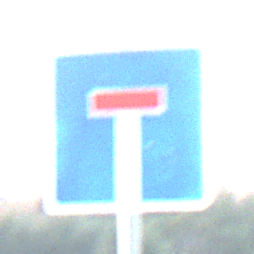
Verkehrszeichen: Sackgasse
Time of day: SunriseSunset
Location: Outdoor (Nature)
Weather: Clear
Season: Winter
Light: Natural